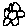
Label: flower